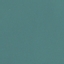
Land use / land cover: SeaLake